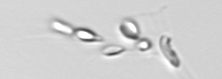
Label: Dinobryon